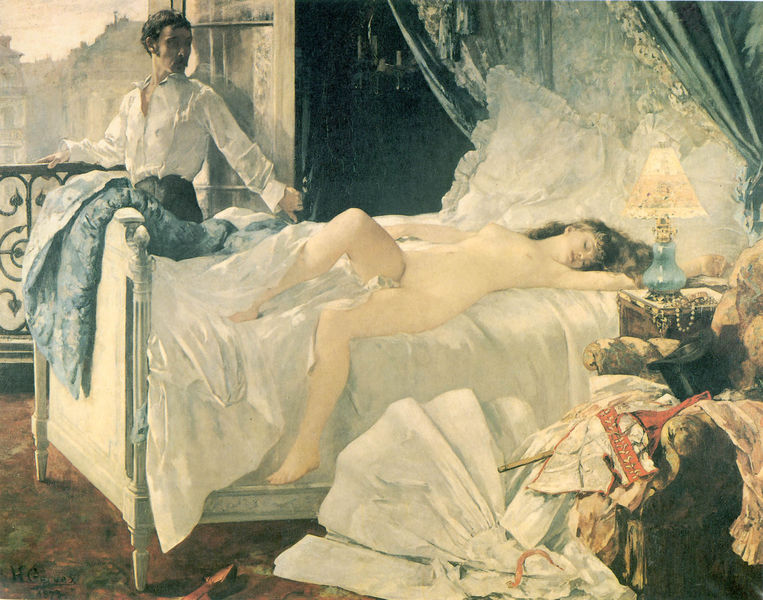
Titel: Rolla
Künstler: Henri Gervex
Standort: Bordeaux
Institution: Musée des Beaux-Arts de Bordeaux
Schlagwörter: akt, blau, haut, mann, nackt, schatten, schlaf, weiß, gelb, mädchen, ocker, stadt, braun, brust, busen, fenster, frau, grau, haar, kleid, kleider, lampe, licht, orange, paris, raum, schmuck, schwarz, tür, zimmer, ausblick, gebäude, haus, rot, tuch, beige, rock, teppich, zylinder, hemd, schnurrbart, arme, augen, falten, kleidung, kragen, hände, signatur, vorhang, häuser, morgen, brüstung, gitter, boden, haare, sessel, tücher, decke, paar, perlen, rosa, fensterläden, beine, balkon, brüste, liebe, ruhe, schlafen, schlafende, lampenschirm, sitz, mieder, schuhe, tüll, kette, sonnenlicht, baby, wild, kissen, jugendstil, kerze, bett, bettdecke, schlafzimmer, tischchen, geländer, bettgestell, gardiene, faltenwurf, laken, nackte, brustwarzen, erotik, erotisch, liegend, scham, perlenkette, fensterladen, courbet, orientalisch, balustrade, sex, liegende, leinwand, schuh, öffnung, verführung, ockr, sinnlich, voyeurismus, baldachin, geliebter, danach, nachttisch, himmelbett, räkeln, kopfkissen, alkoven, bettvorhang, blöße, streckung, nachtkästchen, liebhaber, ausgezogen, pornographie, beischlaf, zerwühlt, exstase, erotick, tachttisch, zwerwühlt, nachttischlampe